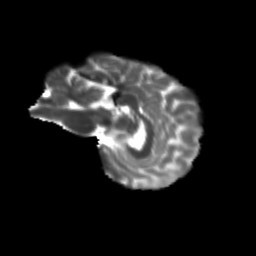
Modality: T2w
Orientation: sagittal
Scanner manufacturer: siemens
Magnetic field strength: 3 T
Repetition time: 9.2 s
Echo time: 0.084 s